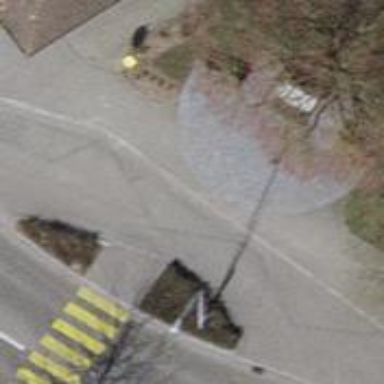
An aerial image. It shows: Bus stop with platform for public transport.